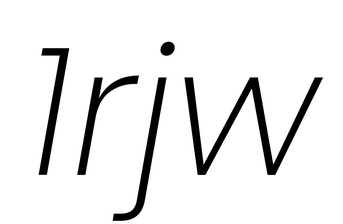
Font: Poppins-ExtraLightItalic